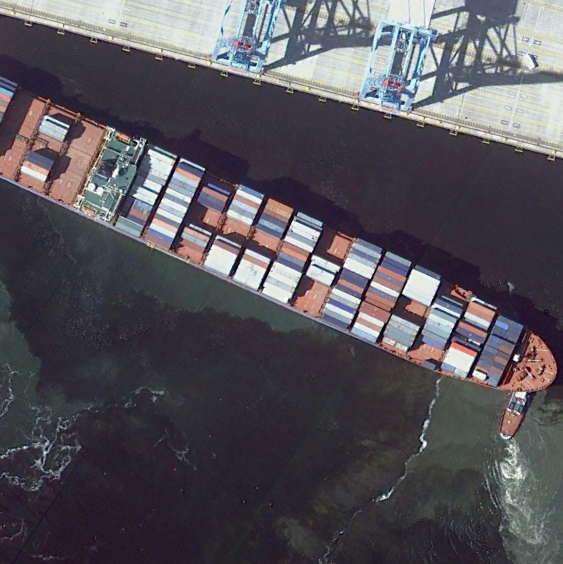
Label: Container_ship